Group 1:
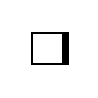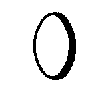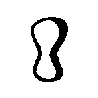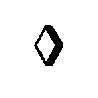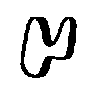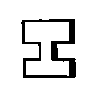
Group 2:
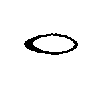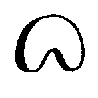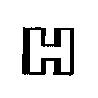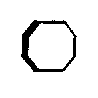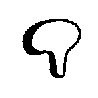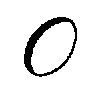
Rule separating the two groups: Shading thicker on the right side vs. shading thicker on the left side.
Concepts: curve_texture, left_right, texture
Author: Mikhail M. Bongard
Reference: M. M. Bongard, Pattern Recognition, Spartan Books, 1970, p. 234.